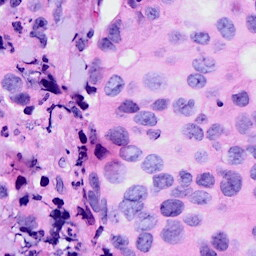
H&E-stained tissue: Breast